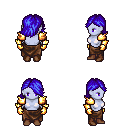
a pixel art fantasy rpg character, female body template, dark elf, purple skin, gold arm armor, robe skirt, blue swoop hairstyle, gold gloves, brown shoes, four views (front, back, left, right), 2x2 character sprite sheet, small pixel art, hard edges, no anti-aliasing